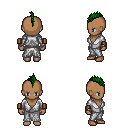
a pixel art fantasy rpg character, female body template, human, dark skin, white robe, red pants, green mohawk hairstyle, leather bracers, four views (front, back, left, right), 2x2 character sprite sheet, small pixel art, hard edges, no anti-aliasing